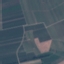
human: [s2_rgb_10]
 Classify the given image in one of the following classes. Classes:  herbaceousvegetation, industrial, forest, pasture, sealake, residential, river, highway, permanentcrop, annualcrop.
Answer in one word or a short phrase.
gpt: PermanentCrop